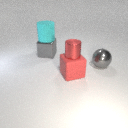
large cyan rubber cylinder behind small red metal cylinder